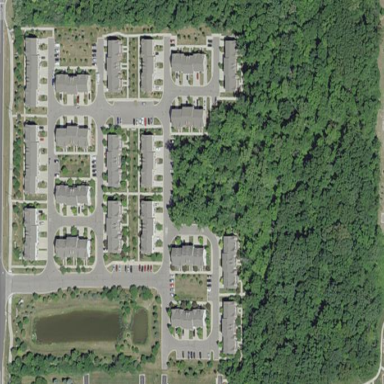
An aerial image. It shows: Residential area consisting of condominiums.